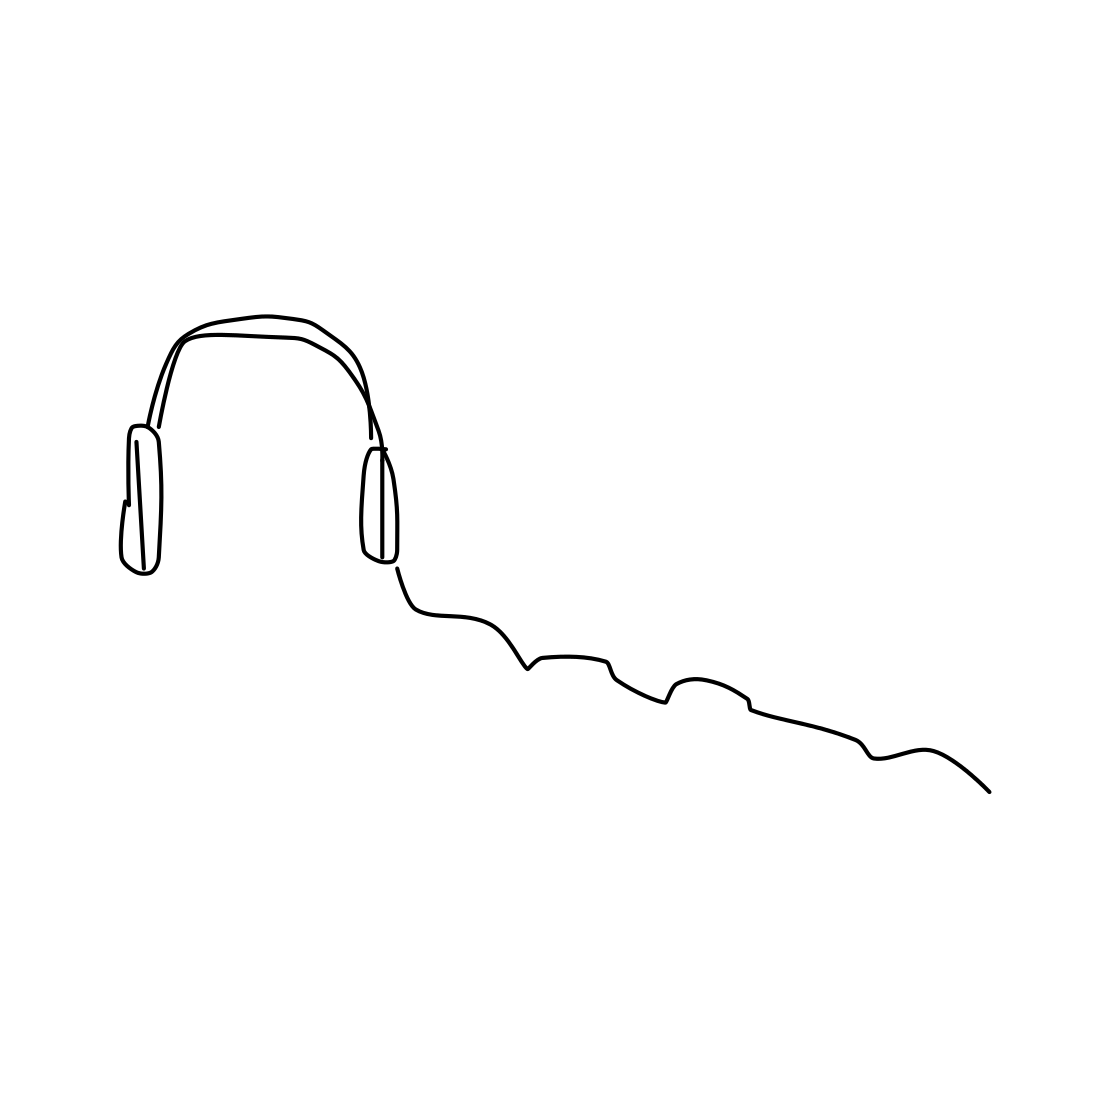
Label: head-phones